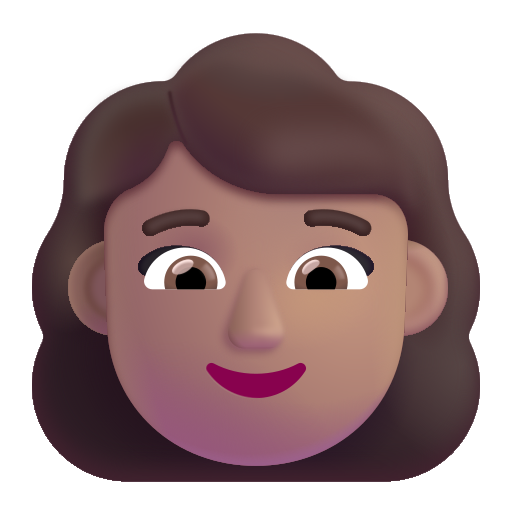
woman color